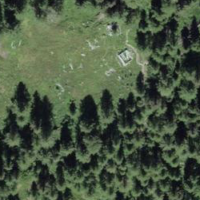
EUNIS habitat code: 41
Species observed at this site:
Papilio machaon
Vaccinium myrtillus